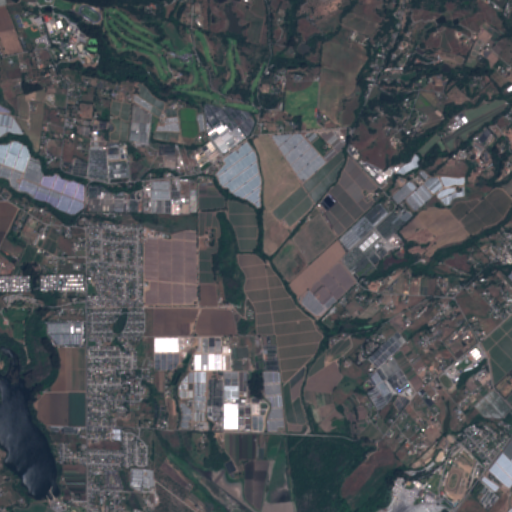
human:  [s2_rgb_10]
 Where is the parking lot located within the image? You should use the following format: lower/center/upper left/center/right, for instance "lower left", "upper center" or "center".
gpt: The parking lot is located in the left of the image.
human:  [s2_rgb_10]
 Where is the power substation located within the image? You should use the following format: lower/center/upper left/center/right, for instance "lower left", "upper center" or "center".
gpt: The power substation is located in the lower left of the image.
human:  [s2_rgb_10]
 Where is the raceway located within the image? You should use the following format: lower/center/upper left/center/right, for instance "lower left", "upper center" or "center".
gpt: The raceway is located in the lower right of the image.
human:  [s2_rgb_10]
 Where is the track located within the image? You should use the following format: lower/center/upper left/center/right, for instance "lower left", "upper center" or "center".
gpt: The track is located in the upper left of the image.
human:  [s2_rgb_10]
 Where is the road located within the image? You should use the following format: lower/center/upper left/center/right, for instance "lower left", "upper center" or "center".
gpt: There is no road in the image.